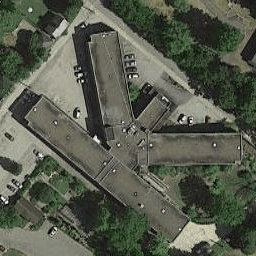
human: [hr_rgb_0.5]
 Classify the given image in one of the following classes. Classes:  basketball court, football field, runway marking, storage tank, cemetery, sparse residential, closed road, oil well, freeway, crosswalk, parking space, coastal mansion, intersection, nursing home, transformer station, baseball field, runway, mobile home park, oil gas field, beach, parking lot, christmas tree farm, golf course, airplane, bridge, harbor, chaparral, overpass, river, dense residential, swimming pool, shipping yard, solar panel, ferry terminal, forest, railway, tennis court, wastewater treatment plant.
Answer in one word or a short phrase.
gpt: nursing home